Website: bh-photo
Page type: customer-info-address
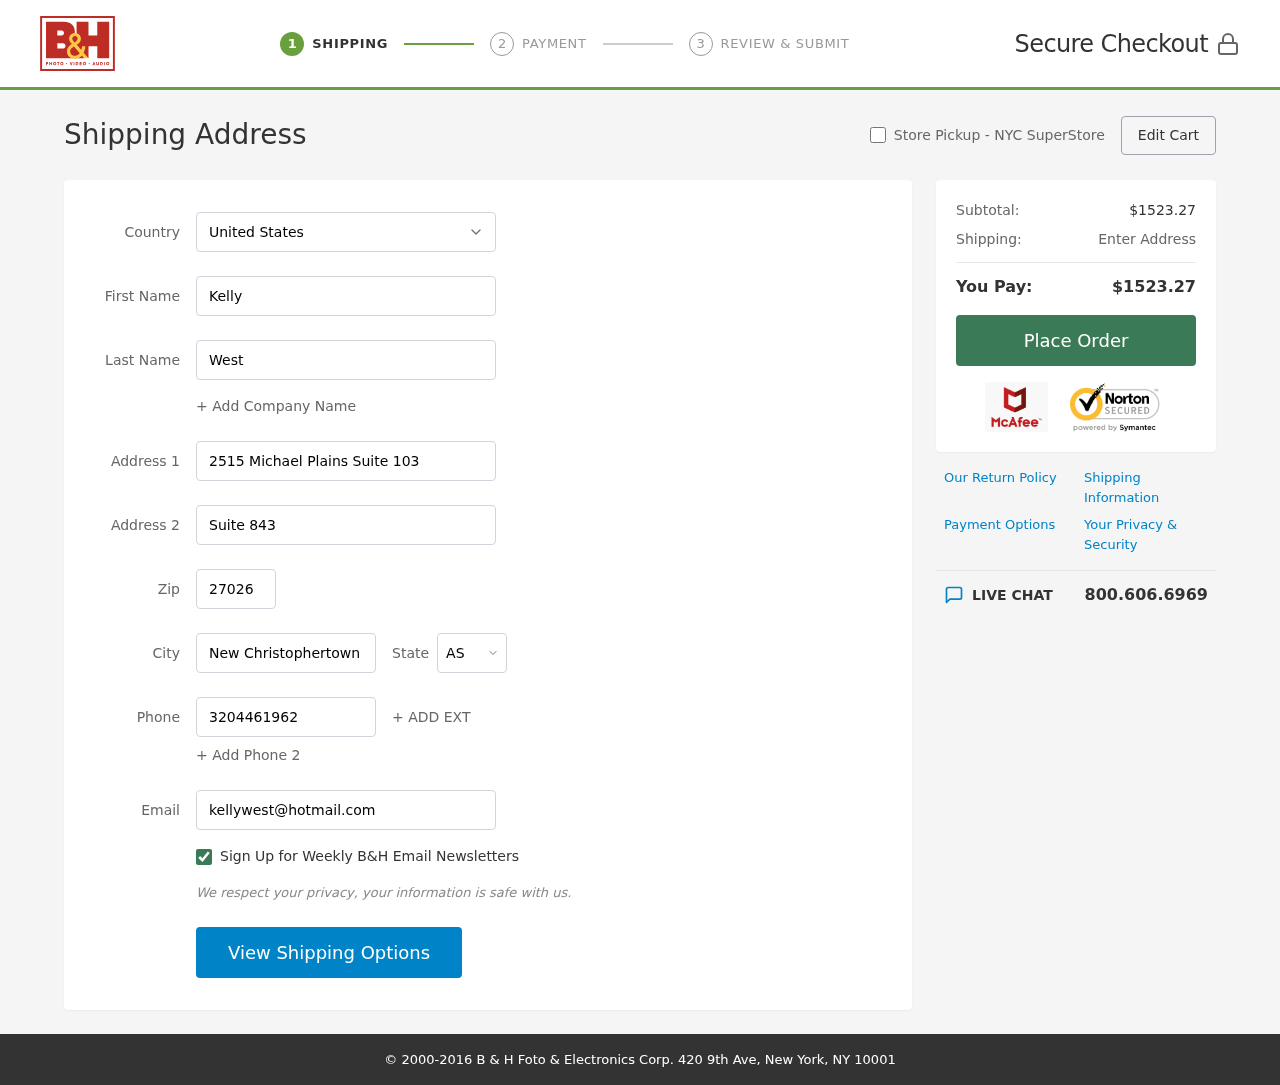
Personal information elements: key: PII_CITY
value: New Christophertown
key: PII_COUNTRY
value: United States
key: PII_EMAIL
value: kellywest@hotmail.com
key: PII_FIRSTNAME
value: Kelly
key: PII_LASTNAME
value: West
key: PII_PHONE
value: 3204461962
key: PII_POSTCODE
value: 27026
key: PII_STATE_ABBR
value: AS
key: PII_STREET
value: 2515 Michael Plains Suite 103
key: PII_STREET2
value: Suite 843
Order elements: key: ORDER_SUBTOTAL
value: $1523.27
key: ORDER_TOTAL
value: $1523.27